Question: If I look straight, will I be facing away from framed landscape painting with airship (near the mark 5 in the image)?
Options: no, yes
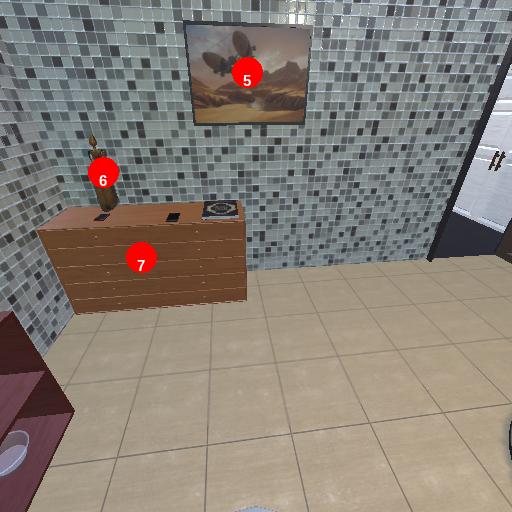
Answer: no